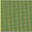
Piece: xx